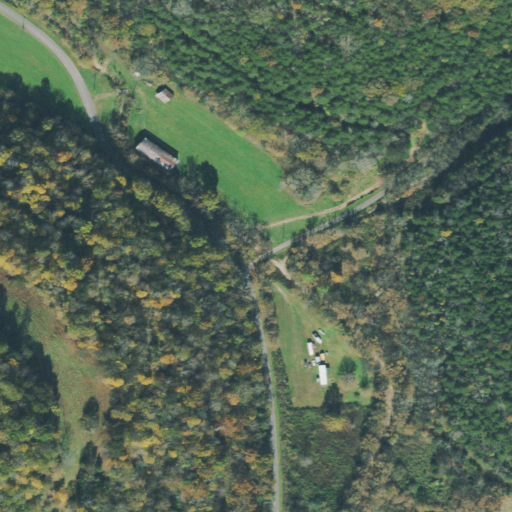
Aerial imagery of valley in Tennessee named Sloan Hollow containing deciduous forest, evergreen forest, pasture, open development, grassland, low intensity development, and mixed forest